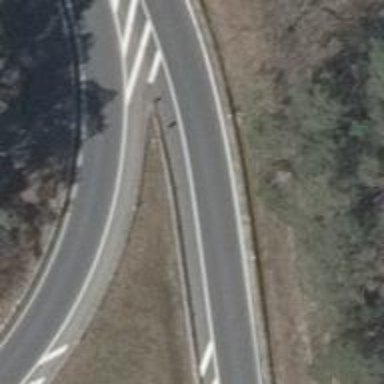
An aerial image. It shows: Asphalt motorway link.